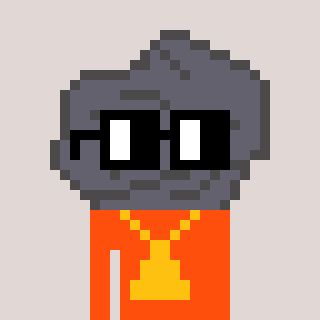
a pixel art character with square black glasses, a rock-shaped head and a orange-colored body on a warm background